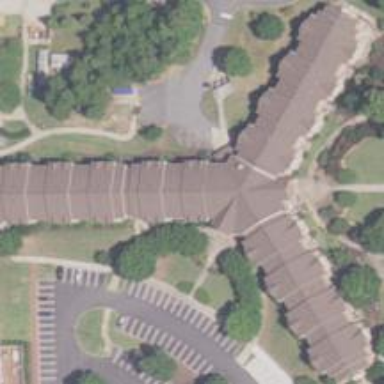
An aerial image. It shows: Dormitory building.